Field crop: tomato
Growth stage: 1
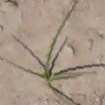
Species: cyperus